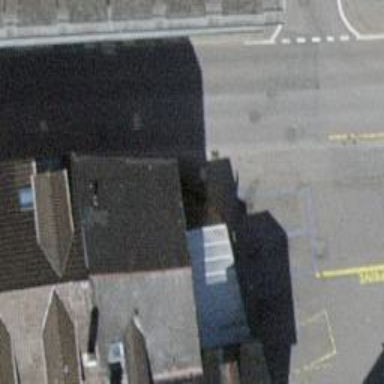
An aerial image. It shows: Café.